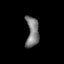
Tissue: lung
Cell type: T cells
Senescence score: 0.2338
Nuclear area (px): 375
Mean DAPI intensity: 122.427